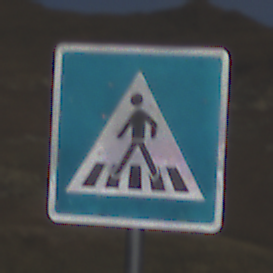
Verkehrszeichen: FussgaengerueberwegRechts
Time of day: Midday
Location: Outdoor (Nature)
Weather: Clear
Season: NotSpecified
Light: Natural